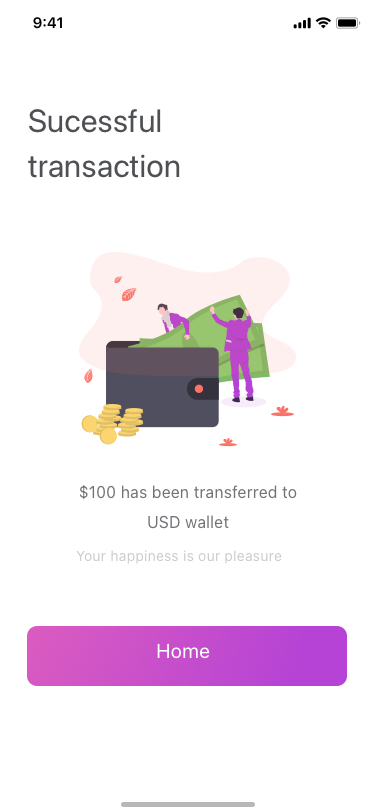
Text in this UI design:
$100 has been transferred to USD wallet
Sucessful
transaction
Your happiness is our pleasure
Home